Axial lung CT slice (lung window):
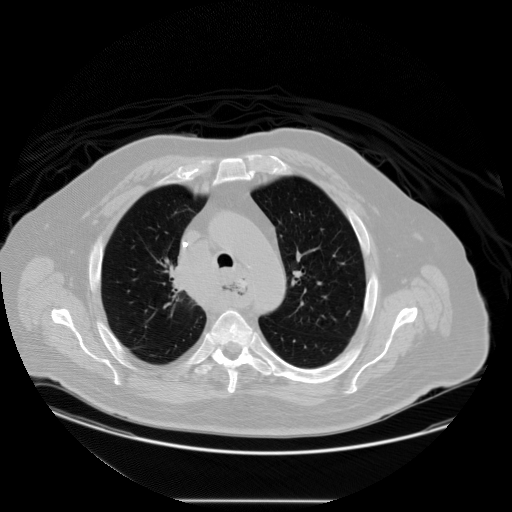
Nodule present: no